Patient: sex M, age 76
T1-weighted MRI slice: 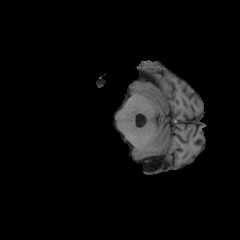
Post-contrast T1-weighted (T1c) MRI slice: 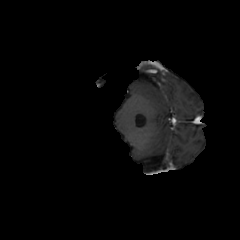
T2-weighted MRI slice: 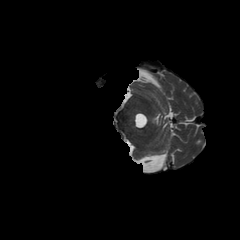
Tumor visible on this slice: no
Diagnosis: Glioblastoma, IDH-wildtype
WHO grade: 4